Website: bh-photo
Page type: address-validator
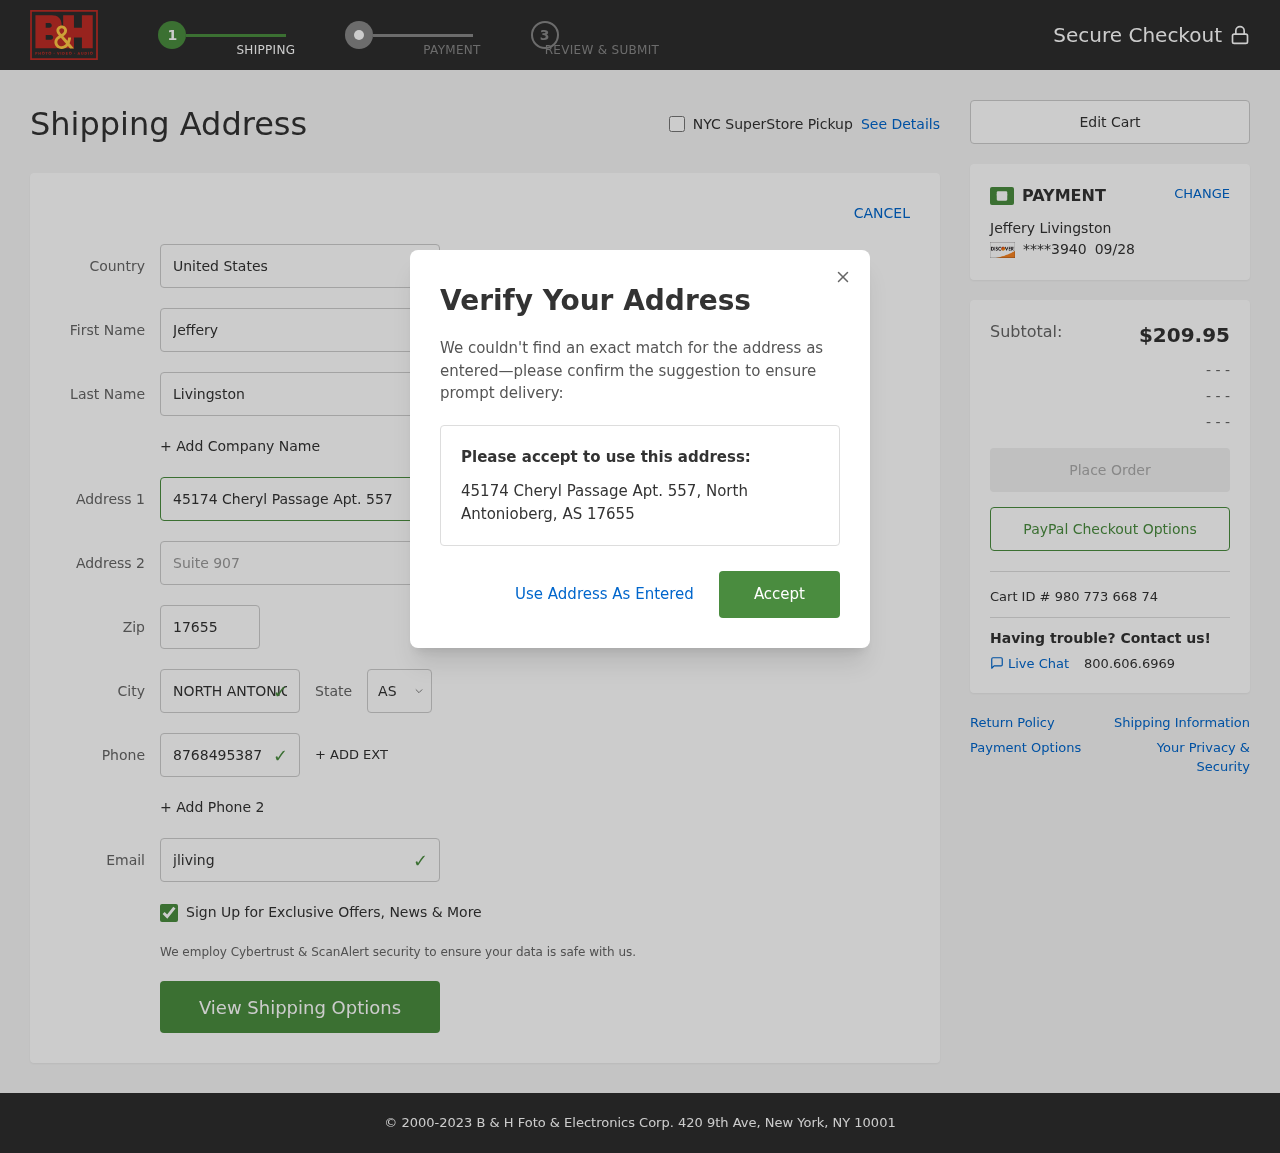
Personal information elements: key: PII_CARD_EXPIRY
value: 09/28
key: PII_CARD_LAST4
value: ****3940
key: PII_CITY
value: North Antonioberg
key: PII_COUNTRY
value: United States
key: PII_EMAIL
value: jlivingston@hotmail.com
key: PII_FIRSTNAME
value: Jeffery
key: PII_FULLNAME
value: Jeffery Livingston
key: PII_LASTNAME
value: Livingston
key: PII_PHONE
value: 8768495387
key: PII_POSTCODE
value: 17655
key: PII_STATE_ABBR
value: AS
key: PII_STREET
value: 45174 Cheryl Passage Apt. 557
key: PII_STREET2
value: Suite 907
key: PII_CITY_STATE_ZIP
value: North Antonioberg, AS 17655
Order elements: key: ORDER_SUBTOTAL
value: $209.95
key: ORDER_ID
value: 980 773 668 74